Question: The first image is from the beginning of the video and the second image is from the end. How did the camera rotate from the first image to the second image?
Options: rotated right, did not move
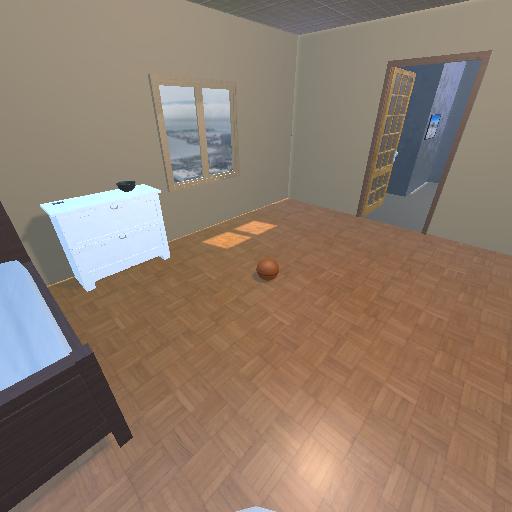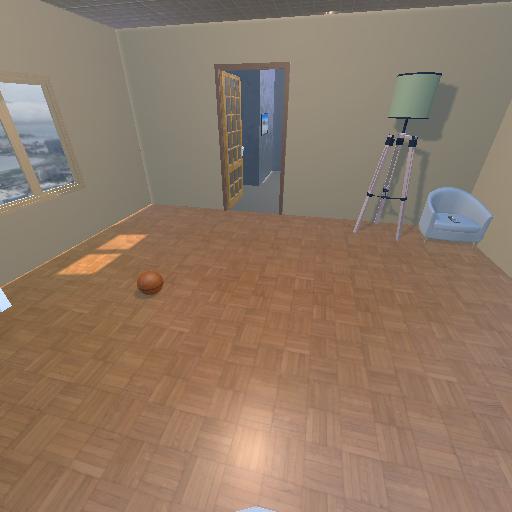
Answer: rotated right